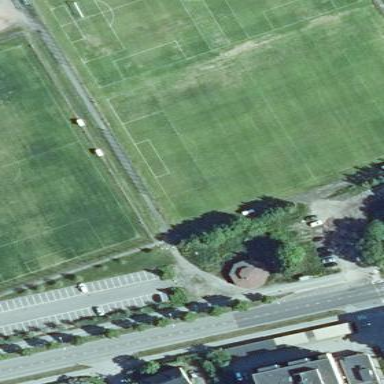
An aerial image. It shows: Grass pitch used for soccer.